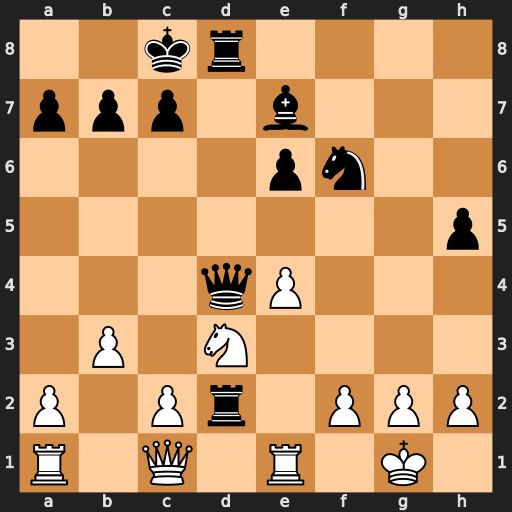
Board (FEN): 2kr4/ppp1b3/4pn2/7p/3qP3/1P1N4/P1Pr1PPP/R1Q1R1K1
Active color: w
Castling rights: -
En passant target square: -
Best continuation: Qxd2